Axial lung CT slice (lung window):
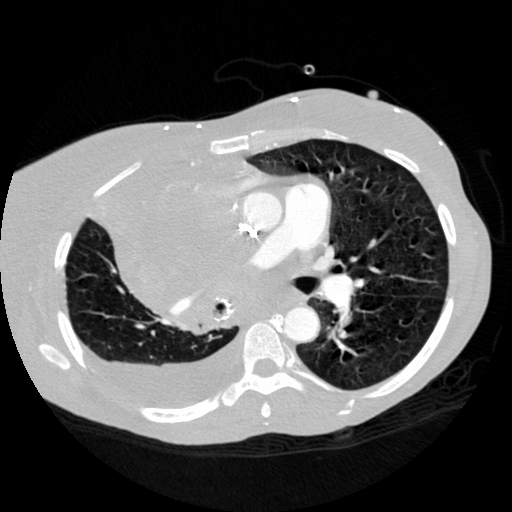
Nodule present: no